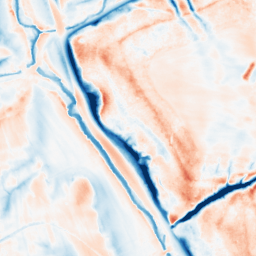
Category: classical
Decomposition family: gaussian_anisotropic
Decomposition parameters: sigma_x: 10
sigma_y: 5
Upsampling method: linear_exact
Upsampling parameters: scale: 2
Upsampling scale: 2